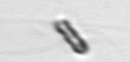
Label: Chaetoceros